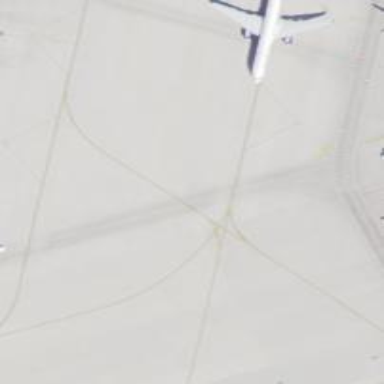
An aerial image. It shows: Image of taxiway at airport.